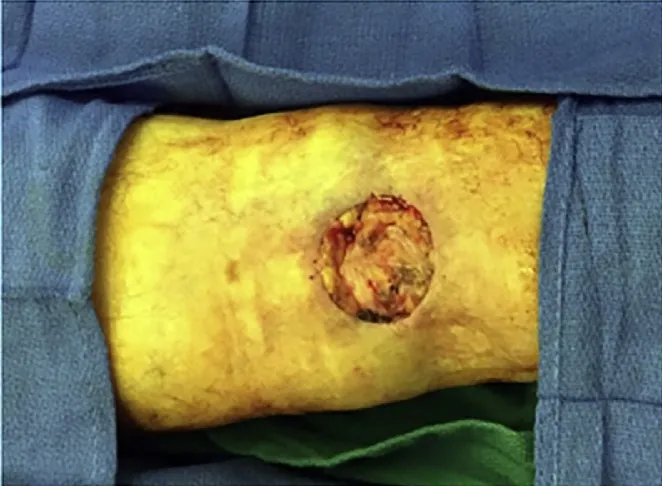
Defect - 4.5 x 4.3 cm final Mohs defect after extirpation of invasive squamous cell carcinoma on the right popliteal fossa.
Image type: medical_photograph (skin_photograph)